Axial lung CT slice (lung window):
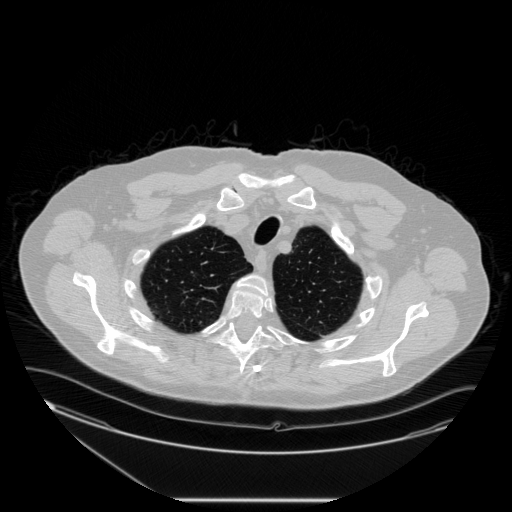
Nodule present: no